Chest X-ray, PA view. Patient: 73 years old, sex F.
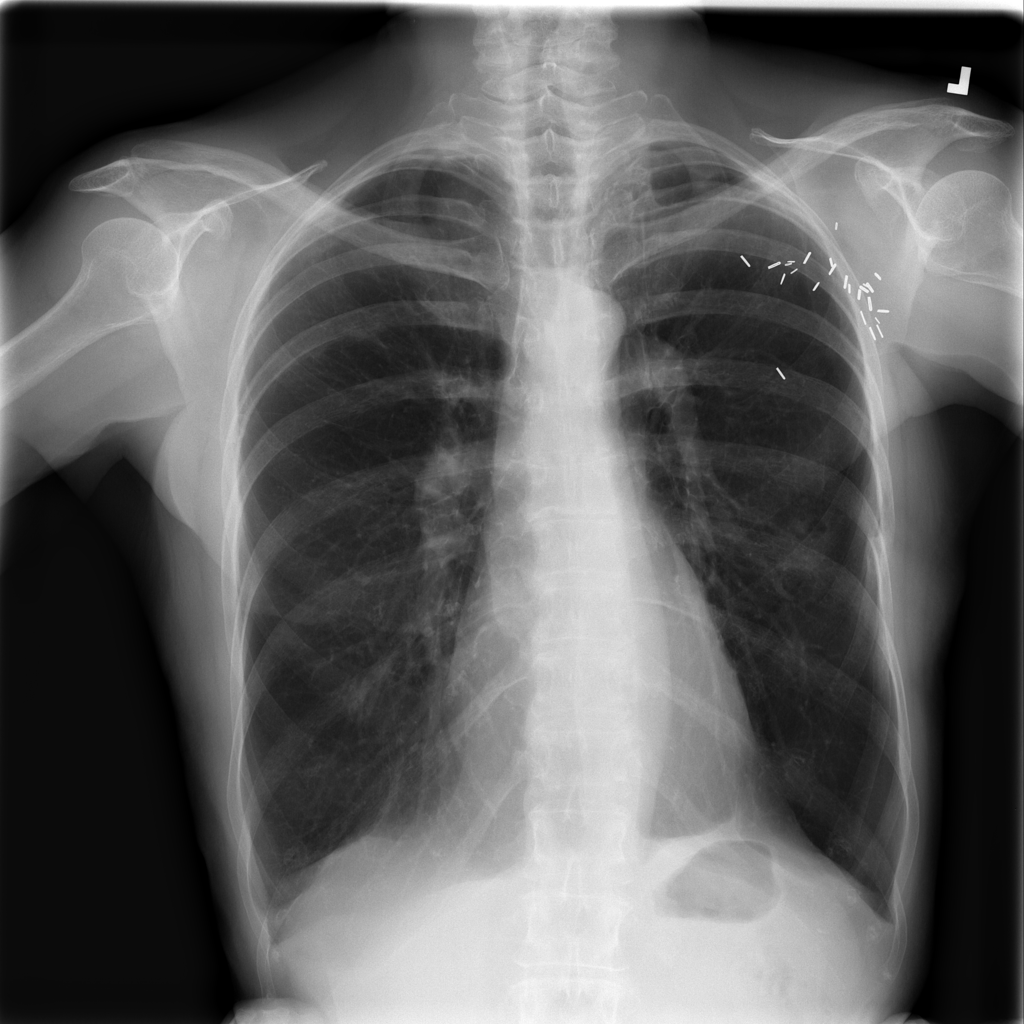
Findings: Nodule